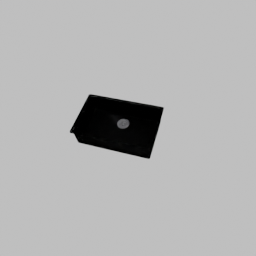
Label: appliances